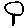
Label: tree